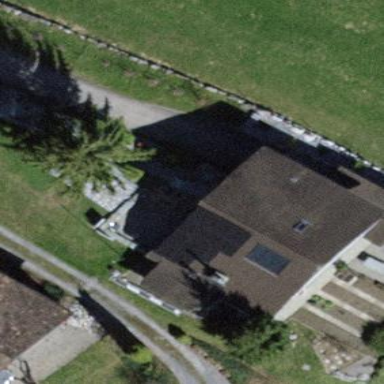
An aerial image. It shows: Simple house.